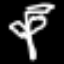
Label: palm tree